高一 · 立体几何学
如图 2-2-28, $S$ 是平行四边形 $A B C D$ 所在平面外一点, $M, N$ 分别是 $S A, B D$ 上的点, 且 $\frac{A M}{S M}=\frac{D N}{N B}$, 求证: $M N / /$ 平面 $S B C$.

图 2-2-28
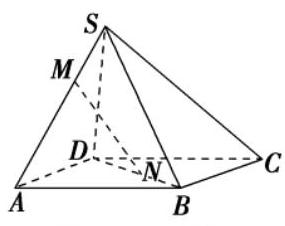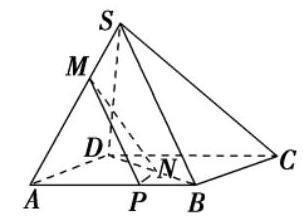
答案: $A B$ 上取一点 $P$, 使 $\frac{A P}{B P}=\frac{A M}{S M}$, 连接 $M P, N P$, 则 $M P / / S B$.

$\because S B \subset$ 平面 $S B C, M P \Phi$ 平面 $S B C, \therefore M P / /$ 平面 $S B C$.

又 $\frac{A M}{S M}=\frac{D N}{N B}, \therefore \frac{A P}{B P}=\frac{D N}{N B}, \therefore N P / / A D$.
$\because A D / / B C, \quad \therefore N P / / B C$.

又 $B C \subset$ 平面 $S B C, N P d$ 平面 $S B C$ ，

$\therefore N P / /$ 平面 $S B C$.

又 $M P \cap N P=P$,

$\therefore$ 平面 $M N P / /$ 平面 $S B C$, 而 $M N \subset$ 平面 $M N P$,

$\therefore M N / /$ 平面 $S B C$.